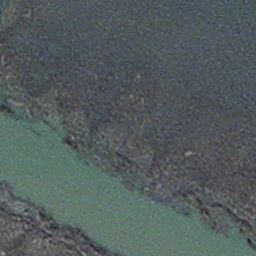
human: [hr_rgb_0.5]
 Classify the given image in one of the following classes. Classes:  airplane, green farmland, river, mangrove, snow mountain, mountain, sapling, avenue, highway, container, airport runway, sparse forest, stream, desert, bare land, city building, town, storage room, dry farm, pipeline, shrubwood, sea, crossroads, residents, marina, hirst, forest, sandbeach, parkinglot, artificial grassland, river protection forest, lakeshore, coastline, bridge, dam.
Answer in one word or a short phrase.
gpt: stream